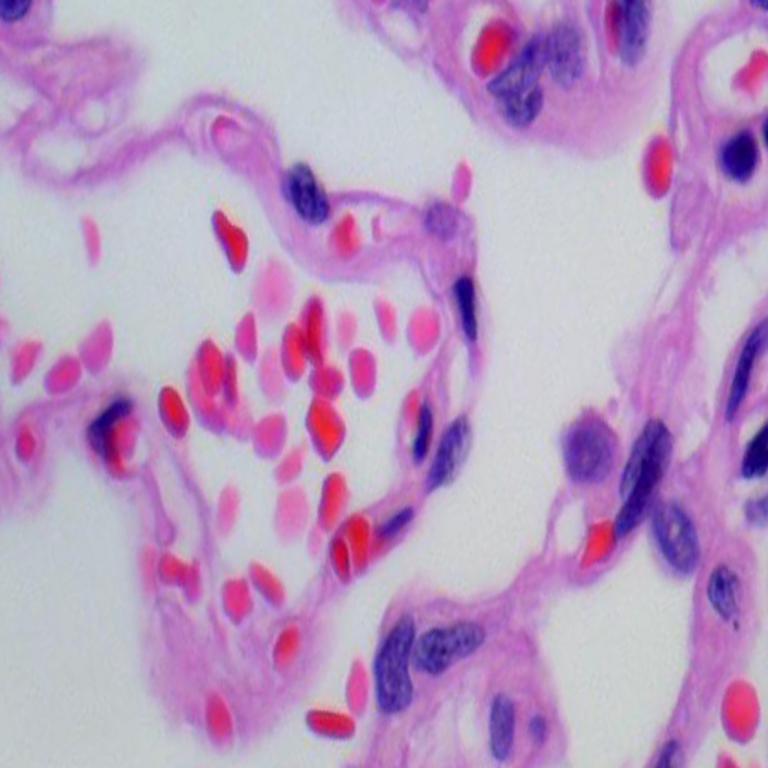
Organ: lung
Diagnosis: benign